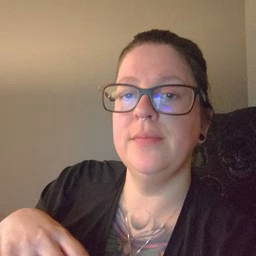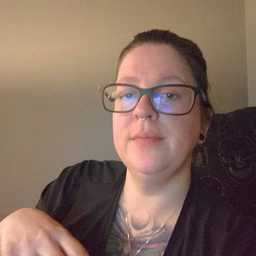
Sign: tree